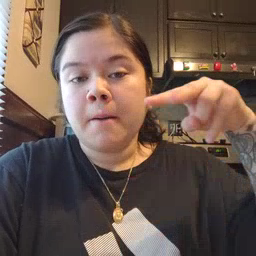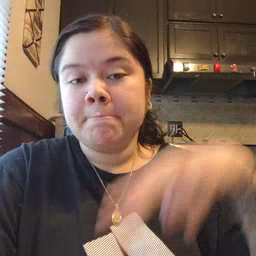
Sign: jump